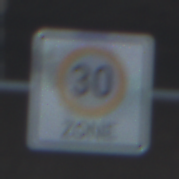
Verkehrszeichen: BeginnZone30
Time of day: SunriseSunset
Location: Outdoor (Nature)
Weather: Clear
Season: NotSpecified
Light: Natural